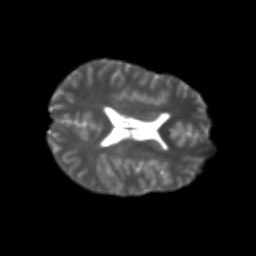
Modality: T2w
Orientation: axial
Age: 24
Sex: male
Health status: healthy
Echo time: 0.074 s